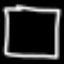
Label: square